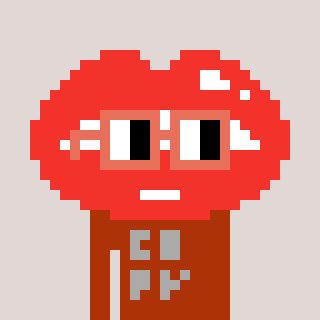
a pixel art character with square orange glasses, a lips-shaped head and a hotbrown-colored body on a warm background